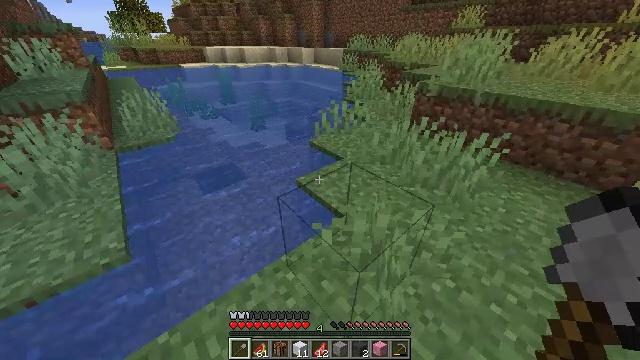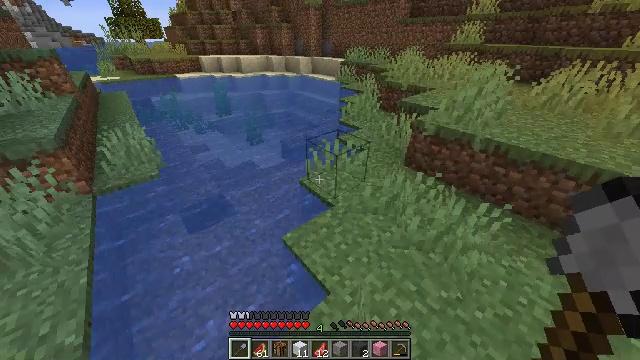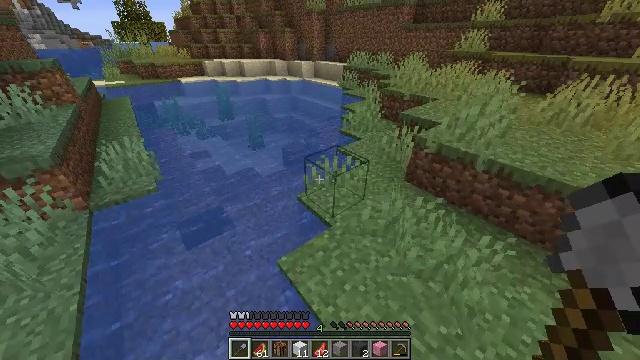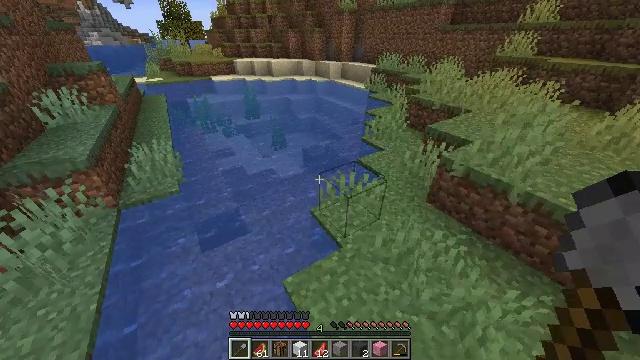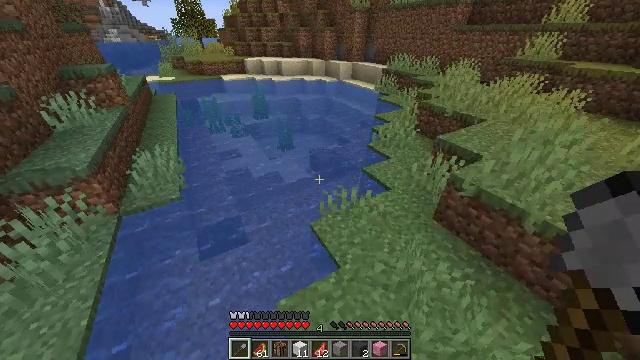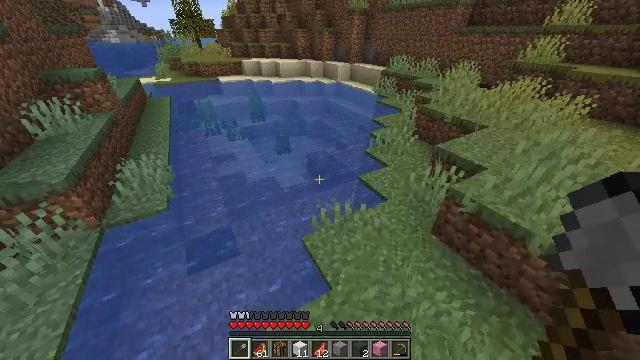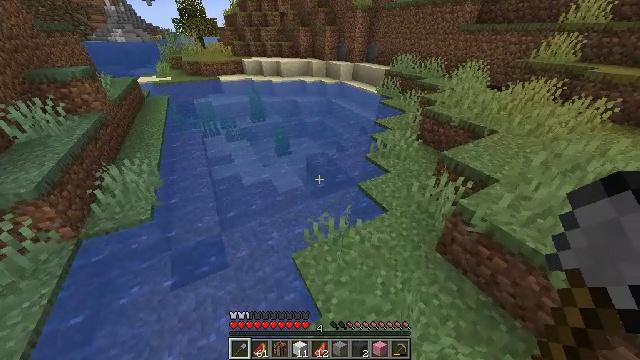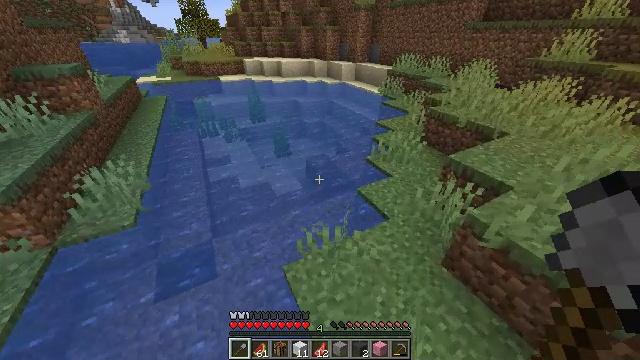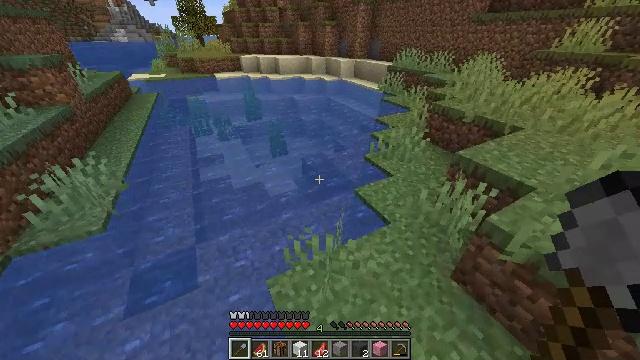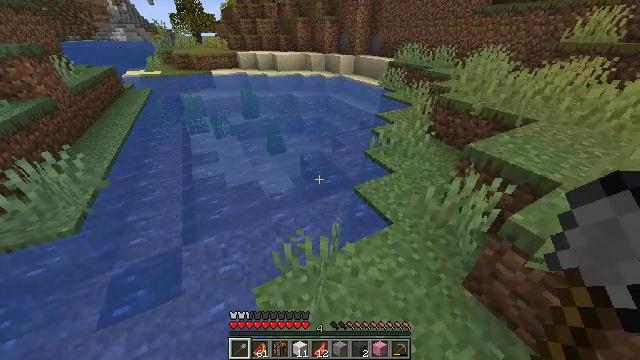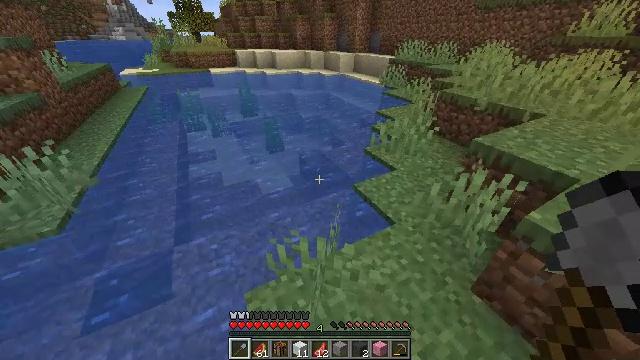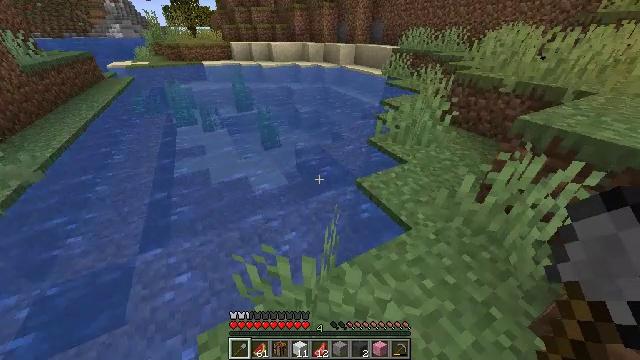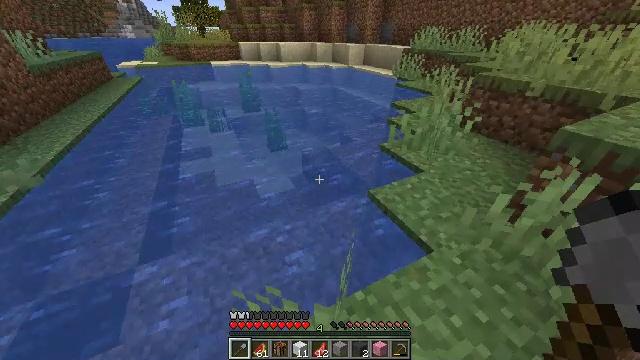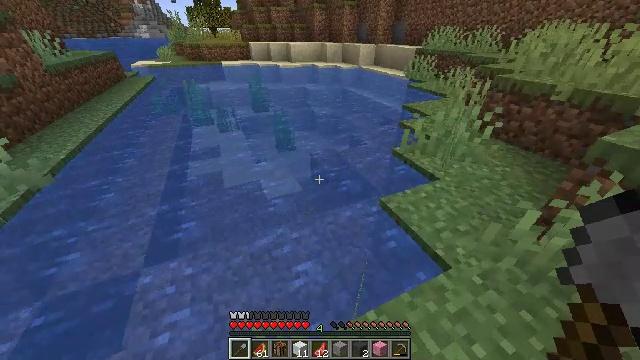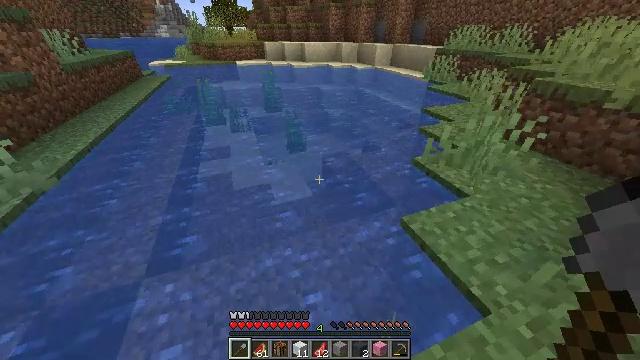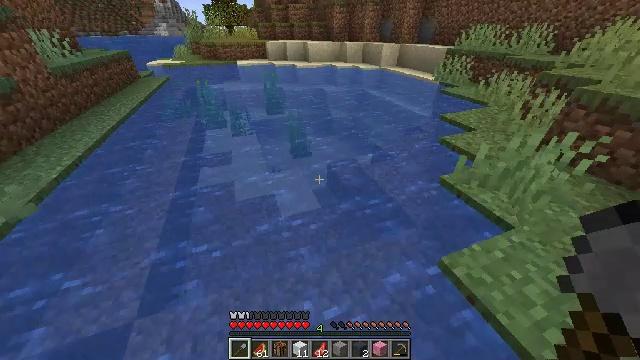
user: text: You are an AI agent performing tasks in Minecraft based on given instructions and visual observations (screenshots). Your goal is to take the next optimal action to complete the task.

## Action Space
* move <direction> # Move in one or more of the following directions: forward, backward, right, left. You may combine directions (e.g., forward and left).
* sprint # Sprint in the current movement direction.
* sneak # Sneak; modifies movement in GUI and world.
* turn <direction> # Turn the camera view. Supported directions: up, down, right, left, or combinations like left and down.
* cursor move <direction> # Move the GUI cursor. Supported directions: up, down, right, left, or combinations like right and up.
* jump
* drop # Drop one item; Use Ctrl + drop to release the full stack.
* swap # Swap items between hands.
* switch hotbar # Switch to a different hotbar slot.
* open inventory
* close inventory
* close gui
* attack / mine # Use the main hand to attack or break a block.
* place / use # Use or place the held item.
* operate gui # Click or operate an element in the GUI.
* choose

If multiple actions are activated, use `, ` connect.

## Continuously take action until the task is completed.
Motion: motion action
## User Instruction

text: Clear the seagrass to get an item.
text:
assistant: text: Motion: move forward and move right, jump
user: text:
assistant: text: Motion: move forward and move right, jump
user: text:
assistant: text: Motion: move forward, turn left, jump
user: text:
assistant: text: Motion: move forward, turn left, jump
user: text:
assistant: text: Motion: move forward, jump
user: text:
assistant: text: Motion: move forward, turn left, jump
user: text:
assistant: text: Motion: move forward
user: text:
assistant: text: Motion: move forward
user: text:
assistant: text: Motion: move forward and move left
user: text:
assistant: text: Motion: move forward and move left
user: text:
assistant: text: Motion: move forward and move left
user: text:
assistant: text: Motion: move forward and move left, turn left
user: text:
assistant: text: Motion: move forward, turn left
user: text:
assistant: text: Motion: move forward and move left, turn left
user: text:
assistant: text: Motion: move forward and move left
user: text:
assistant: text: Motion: move forward, jump
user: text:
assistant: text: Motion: move forward, jump
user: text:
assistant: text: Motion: move forward, jump
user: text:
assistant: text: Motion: move forward, jump
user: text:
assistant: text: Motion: move forward, jump
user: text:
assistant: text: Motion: move forward, jump
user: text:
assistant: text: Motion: move forward, jump
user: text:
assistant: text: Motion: move forward, jump
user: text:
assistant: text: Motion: move forward, jump
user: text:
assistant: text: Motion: move forward, jump
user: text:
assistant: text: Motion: move forward, jump
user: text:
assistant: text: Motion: move forward, jump
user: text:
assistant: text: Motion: move forward
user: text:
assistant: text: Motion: move forward
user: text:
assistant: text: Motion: move forward, turn right and down